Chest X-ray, AP view. Patient: 58 years old, sex F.
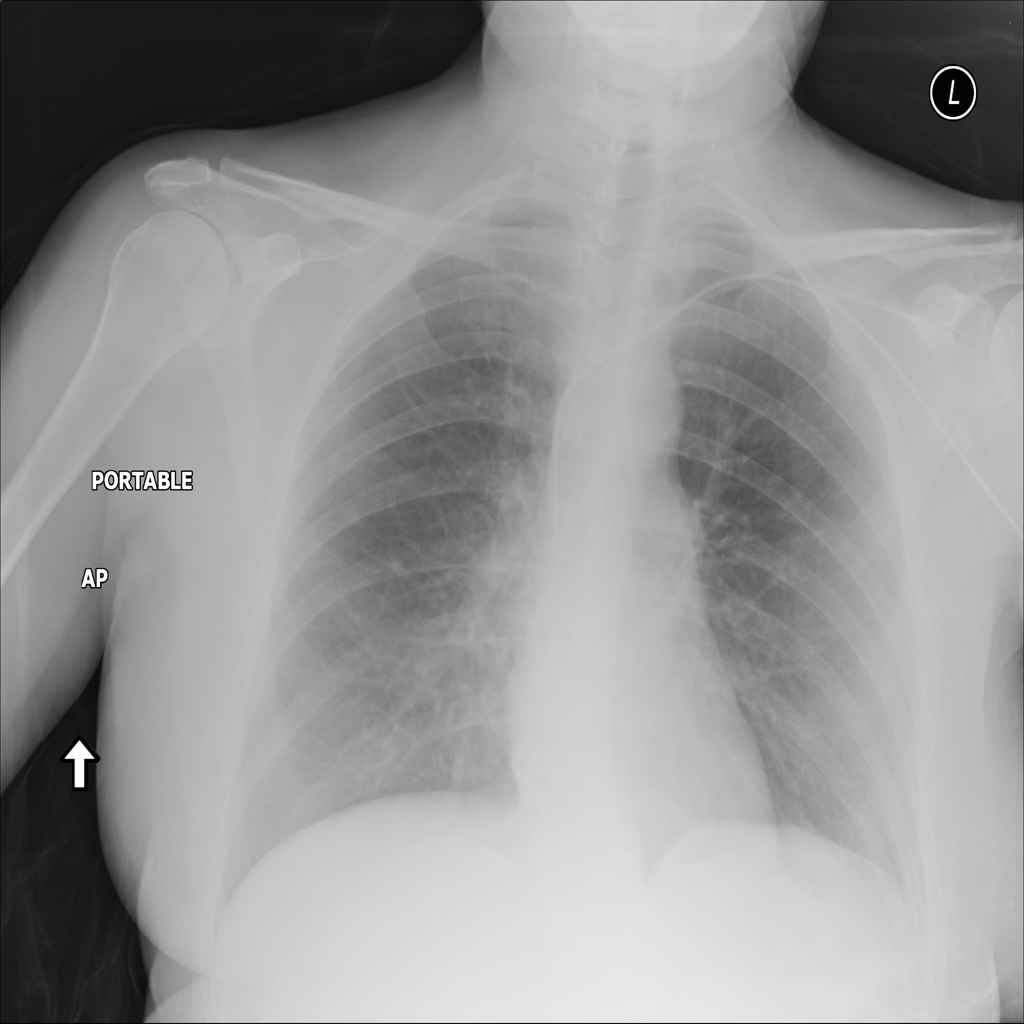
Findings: No Finding